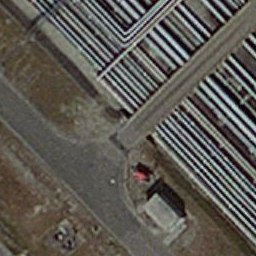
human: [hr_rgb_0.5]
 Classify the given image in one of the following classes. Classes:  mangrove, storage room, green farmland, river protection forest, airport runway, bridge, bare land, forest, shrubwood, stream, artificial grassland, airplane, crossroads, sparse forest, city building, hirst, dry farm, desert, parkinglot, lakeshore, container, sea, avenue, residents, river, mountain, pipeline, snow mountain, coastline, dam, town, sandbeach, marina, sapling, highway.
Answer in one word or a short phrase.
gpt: pipeline